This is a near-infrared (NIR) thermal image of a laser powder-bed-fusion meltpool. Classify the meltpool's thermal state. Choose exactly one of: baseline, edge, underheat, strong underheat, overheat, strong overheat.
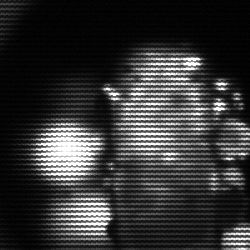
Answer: strong underheat